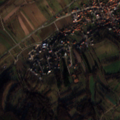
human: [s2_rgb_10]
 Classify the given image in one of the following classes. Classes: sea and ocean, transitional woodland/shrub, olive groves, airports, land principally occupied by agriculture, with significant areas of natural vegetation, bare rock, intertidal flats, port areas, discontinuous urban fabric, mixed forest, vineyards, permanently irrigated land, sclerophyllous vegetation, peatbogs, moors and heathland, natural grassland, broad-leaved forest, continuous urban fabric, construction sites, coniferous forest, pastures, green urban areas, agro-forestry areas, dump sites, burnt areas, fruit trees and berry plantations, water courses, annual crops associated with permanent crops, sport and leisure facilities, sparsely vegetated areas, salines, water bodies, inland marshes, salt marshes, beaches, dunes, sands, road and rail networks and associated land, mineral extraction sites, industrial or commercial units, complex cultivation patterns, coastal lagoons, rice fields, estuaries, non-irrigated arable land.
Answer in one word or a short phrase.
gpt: discontinuous urban fabric, non-irrigated arable land, complex cultivation patterns, broad-leaved forest